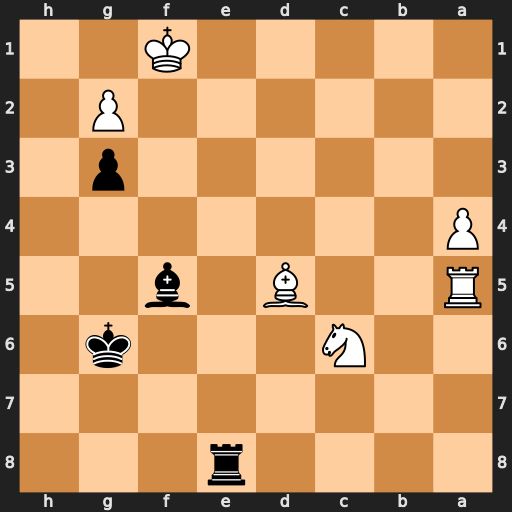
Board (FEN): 4r3/8/2N3k1/R2B1b2/P7/6p1/6P1/5K2
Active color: b
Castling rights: -
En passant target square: -
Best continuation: Bd3+ Kg1 Re1#